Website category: auto
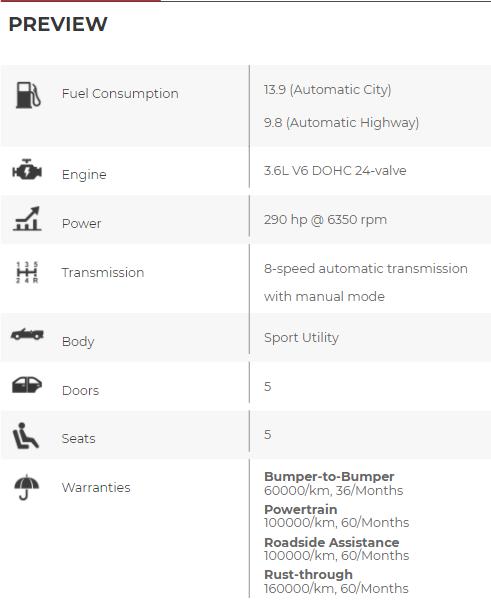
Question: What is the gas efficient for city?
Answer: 13.9 (Automatic City)

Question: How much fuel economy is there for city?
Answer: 13.9 (Automatic City)

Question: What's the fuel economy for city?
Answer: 13.9 (Automatic City)

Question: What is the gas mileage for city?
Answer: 13.9 (Automatic City)

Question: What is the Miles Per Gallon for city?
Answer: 13.9 (Automatic City)

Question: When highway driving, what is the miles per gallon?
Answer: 9.8 (Automatic Highway)

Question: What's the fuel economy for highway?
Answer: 9.8 (Automatic Highway)

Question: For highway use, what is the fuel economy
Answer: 9.8 (Automatic Highway)

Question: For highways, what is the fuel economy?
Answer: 9.8 (Automatic Highway)

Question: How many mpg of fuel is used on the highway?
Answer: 9.8 (Automatic Highway)

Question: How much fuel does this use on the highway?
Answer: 9.8 (Automatic Highway)

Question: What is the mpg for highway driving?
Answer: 9.8 (Automatic Highway)

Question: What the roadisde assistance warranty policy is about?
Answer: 100000/km, 60/Months

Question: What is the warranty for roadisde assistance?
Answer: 100000/km, 60/Months

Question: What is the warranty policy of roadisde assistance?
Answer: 100000/km, 60/Months

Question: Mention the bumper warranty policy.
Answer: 60000/km, 36/Months

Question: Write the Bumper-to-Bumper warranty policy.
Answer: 60000/km, 36/Months

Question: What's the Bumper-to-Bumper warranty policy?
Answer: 60000/km, 36/Months

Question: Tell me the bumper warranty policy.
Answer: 60000/km, 36/Months

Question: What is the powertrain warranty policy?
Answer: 100000/km, 60/Months

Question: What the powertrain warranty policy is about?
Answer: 100000/km, 60/Months

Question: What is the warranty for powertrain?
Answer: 100000/km, 60/Months